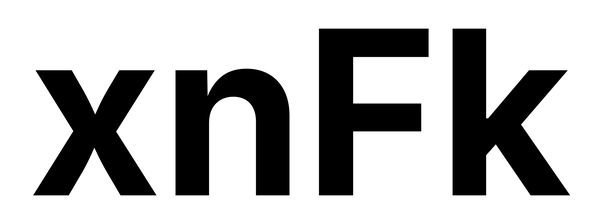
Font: Inter_Bold